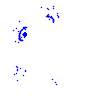
Particle: electron